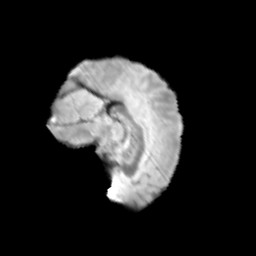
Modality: T2w
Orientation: sagittal
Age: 10
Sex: female
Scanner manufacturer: siemens
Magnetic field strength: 3 T
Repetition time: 3.8 s
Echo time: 0.07 s